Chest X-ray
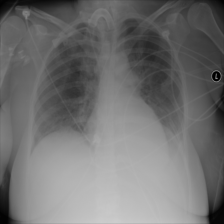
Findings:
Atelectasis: negative
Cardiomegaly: negative
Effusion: negative
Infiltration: negative
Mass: negative
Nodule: negative
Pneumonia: negative
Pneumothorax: negative
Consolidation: negative
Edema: negative
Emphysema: negative
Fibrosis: negative
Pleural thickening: negative
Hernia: negative